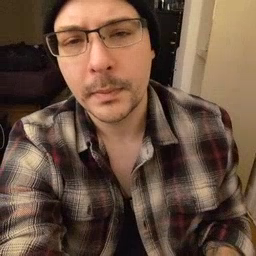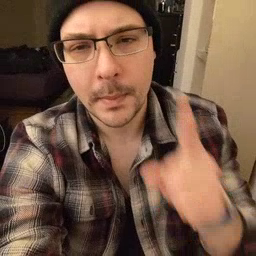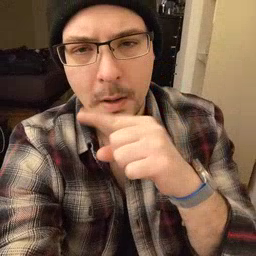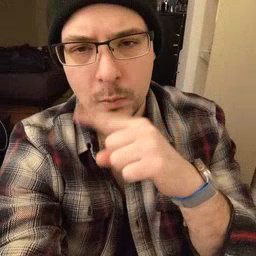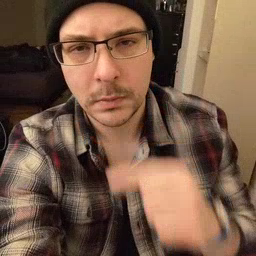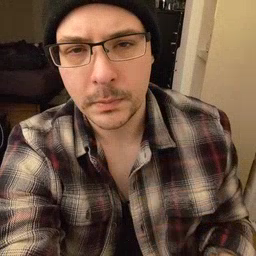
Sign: mouse